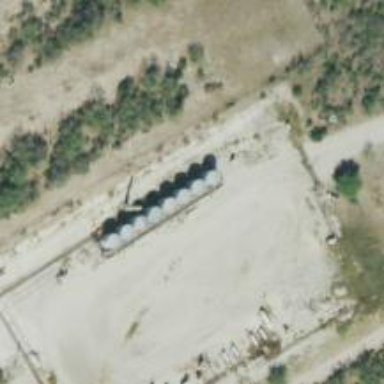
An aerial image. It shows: Storage tank that is man-made.